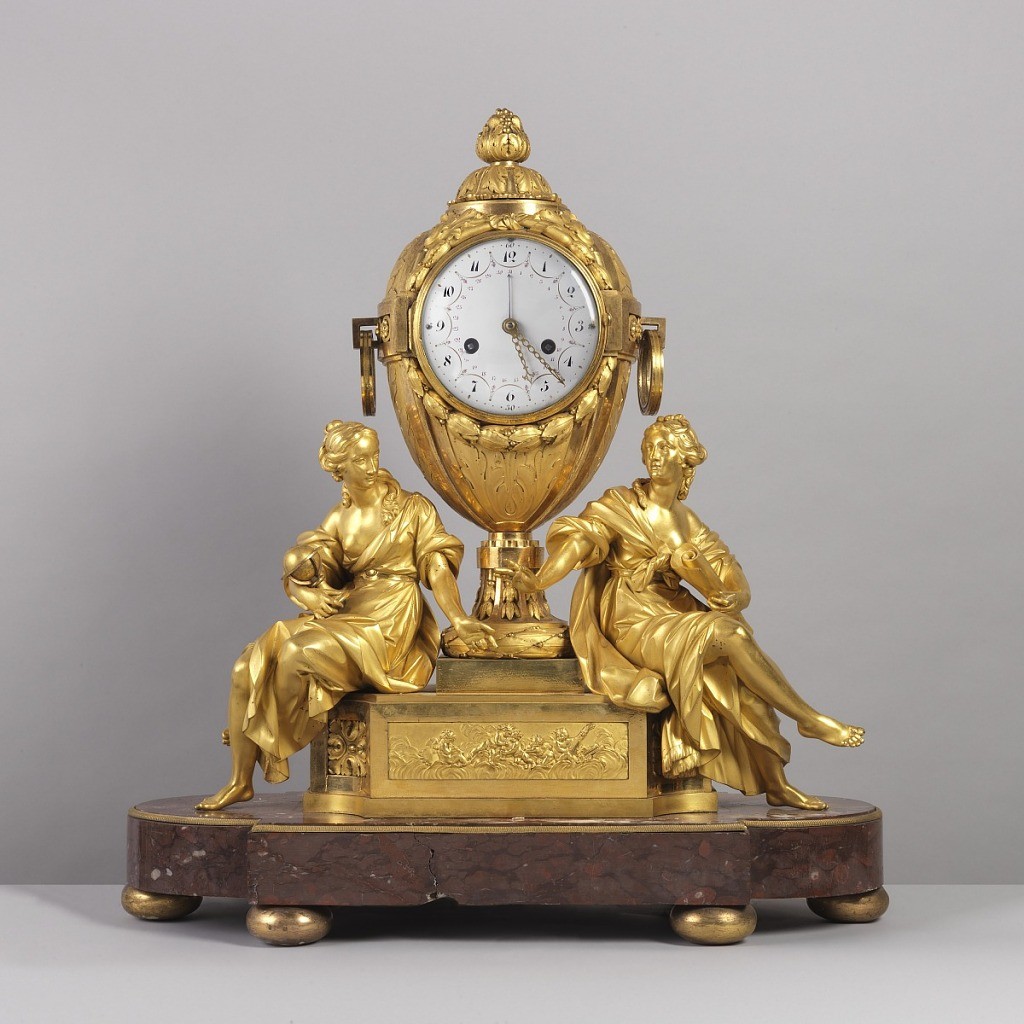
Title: Mantel clock
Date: ca. 1775
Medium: Gilt bronze, marble
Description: Large bronze clock; center part made up of large vase with round ring handles; acanthus and laurel leaves. Dial painted with small flowers on white enamel. On each side of the vase is a female figure; one holding a terrestrial glob (Geography), the other holding a scroll (Literature). The plinth on which the two figures are seated is decorated with chiseled plaques in front showing cupids and decorative motifs. The clock sits on a large red marble stand.